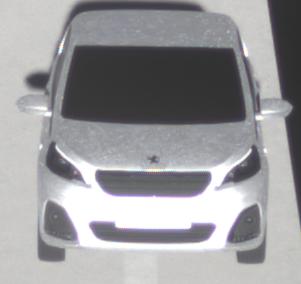
Make: Peugeot
Model: 108 1.0 VTi 68
Detailed model: 108
Model produced from: 2015/03
Model produced until: 2016/10
Doors: 3
Color: white
Road condition: dry road
Daytime: sunrise or sunset
Contrast: high contrast